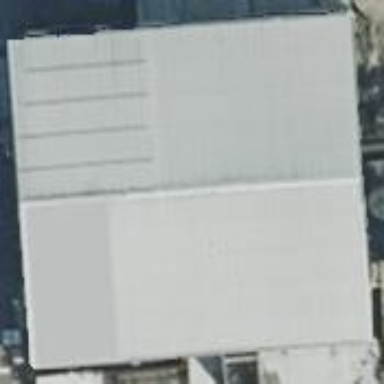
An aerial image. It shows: Industrial building with gabled metal roof. The roof is gray in color and oriented along the structure.